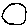
Label: circle